Field crop: maize
Growth stage: 2
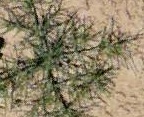
Species: salsola